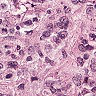
Metastatic tissue present: yes